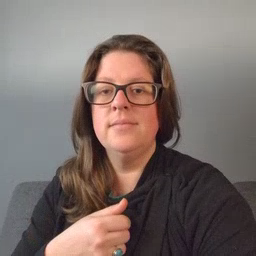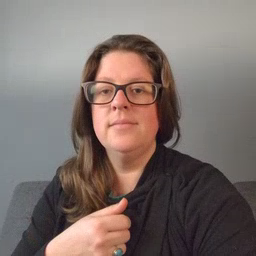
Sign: hide